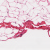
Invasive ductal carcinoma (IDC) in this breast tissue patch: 0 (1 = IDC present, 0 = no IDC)